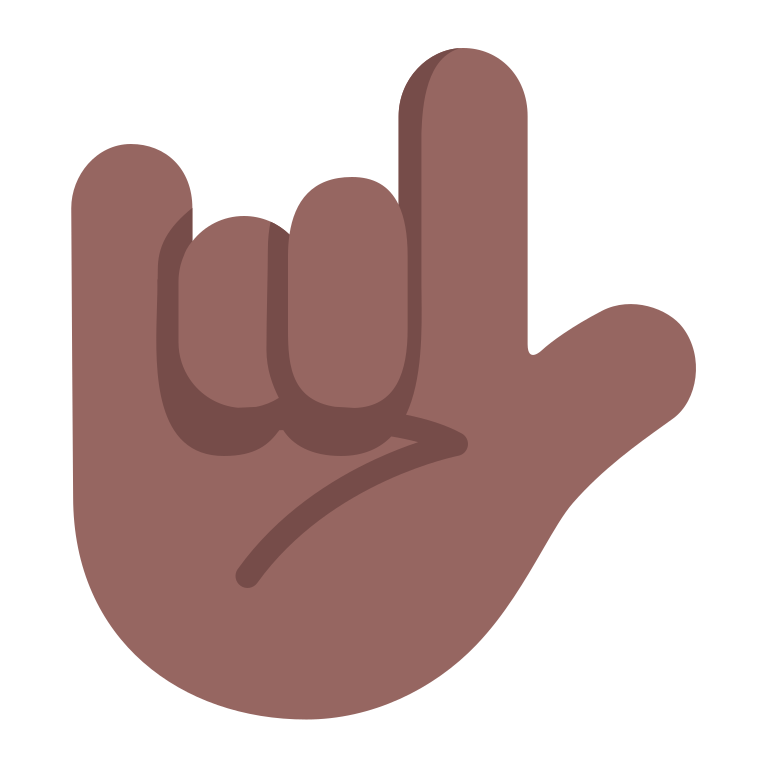
love you gesture flat  dark